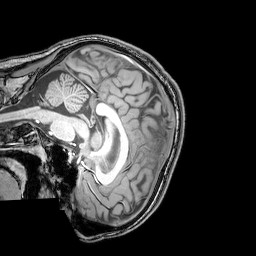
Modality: T1w
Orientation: sagittal
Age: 25
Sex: male
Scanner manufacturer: philips
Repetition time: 0.008129 s
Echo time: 0.00373 s